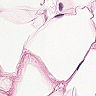
Metastatic tissue present: no